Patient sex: M
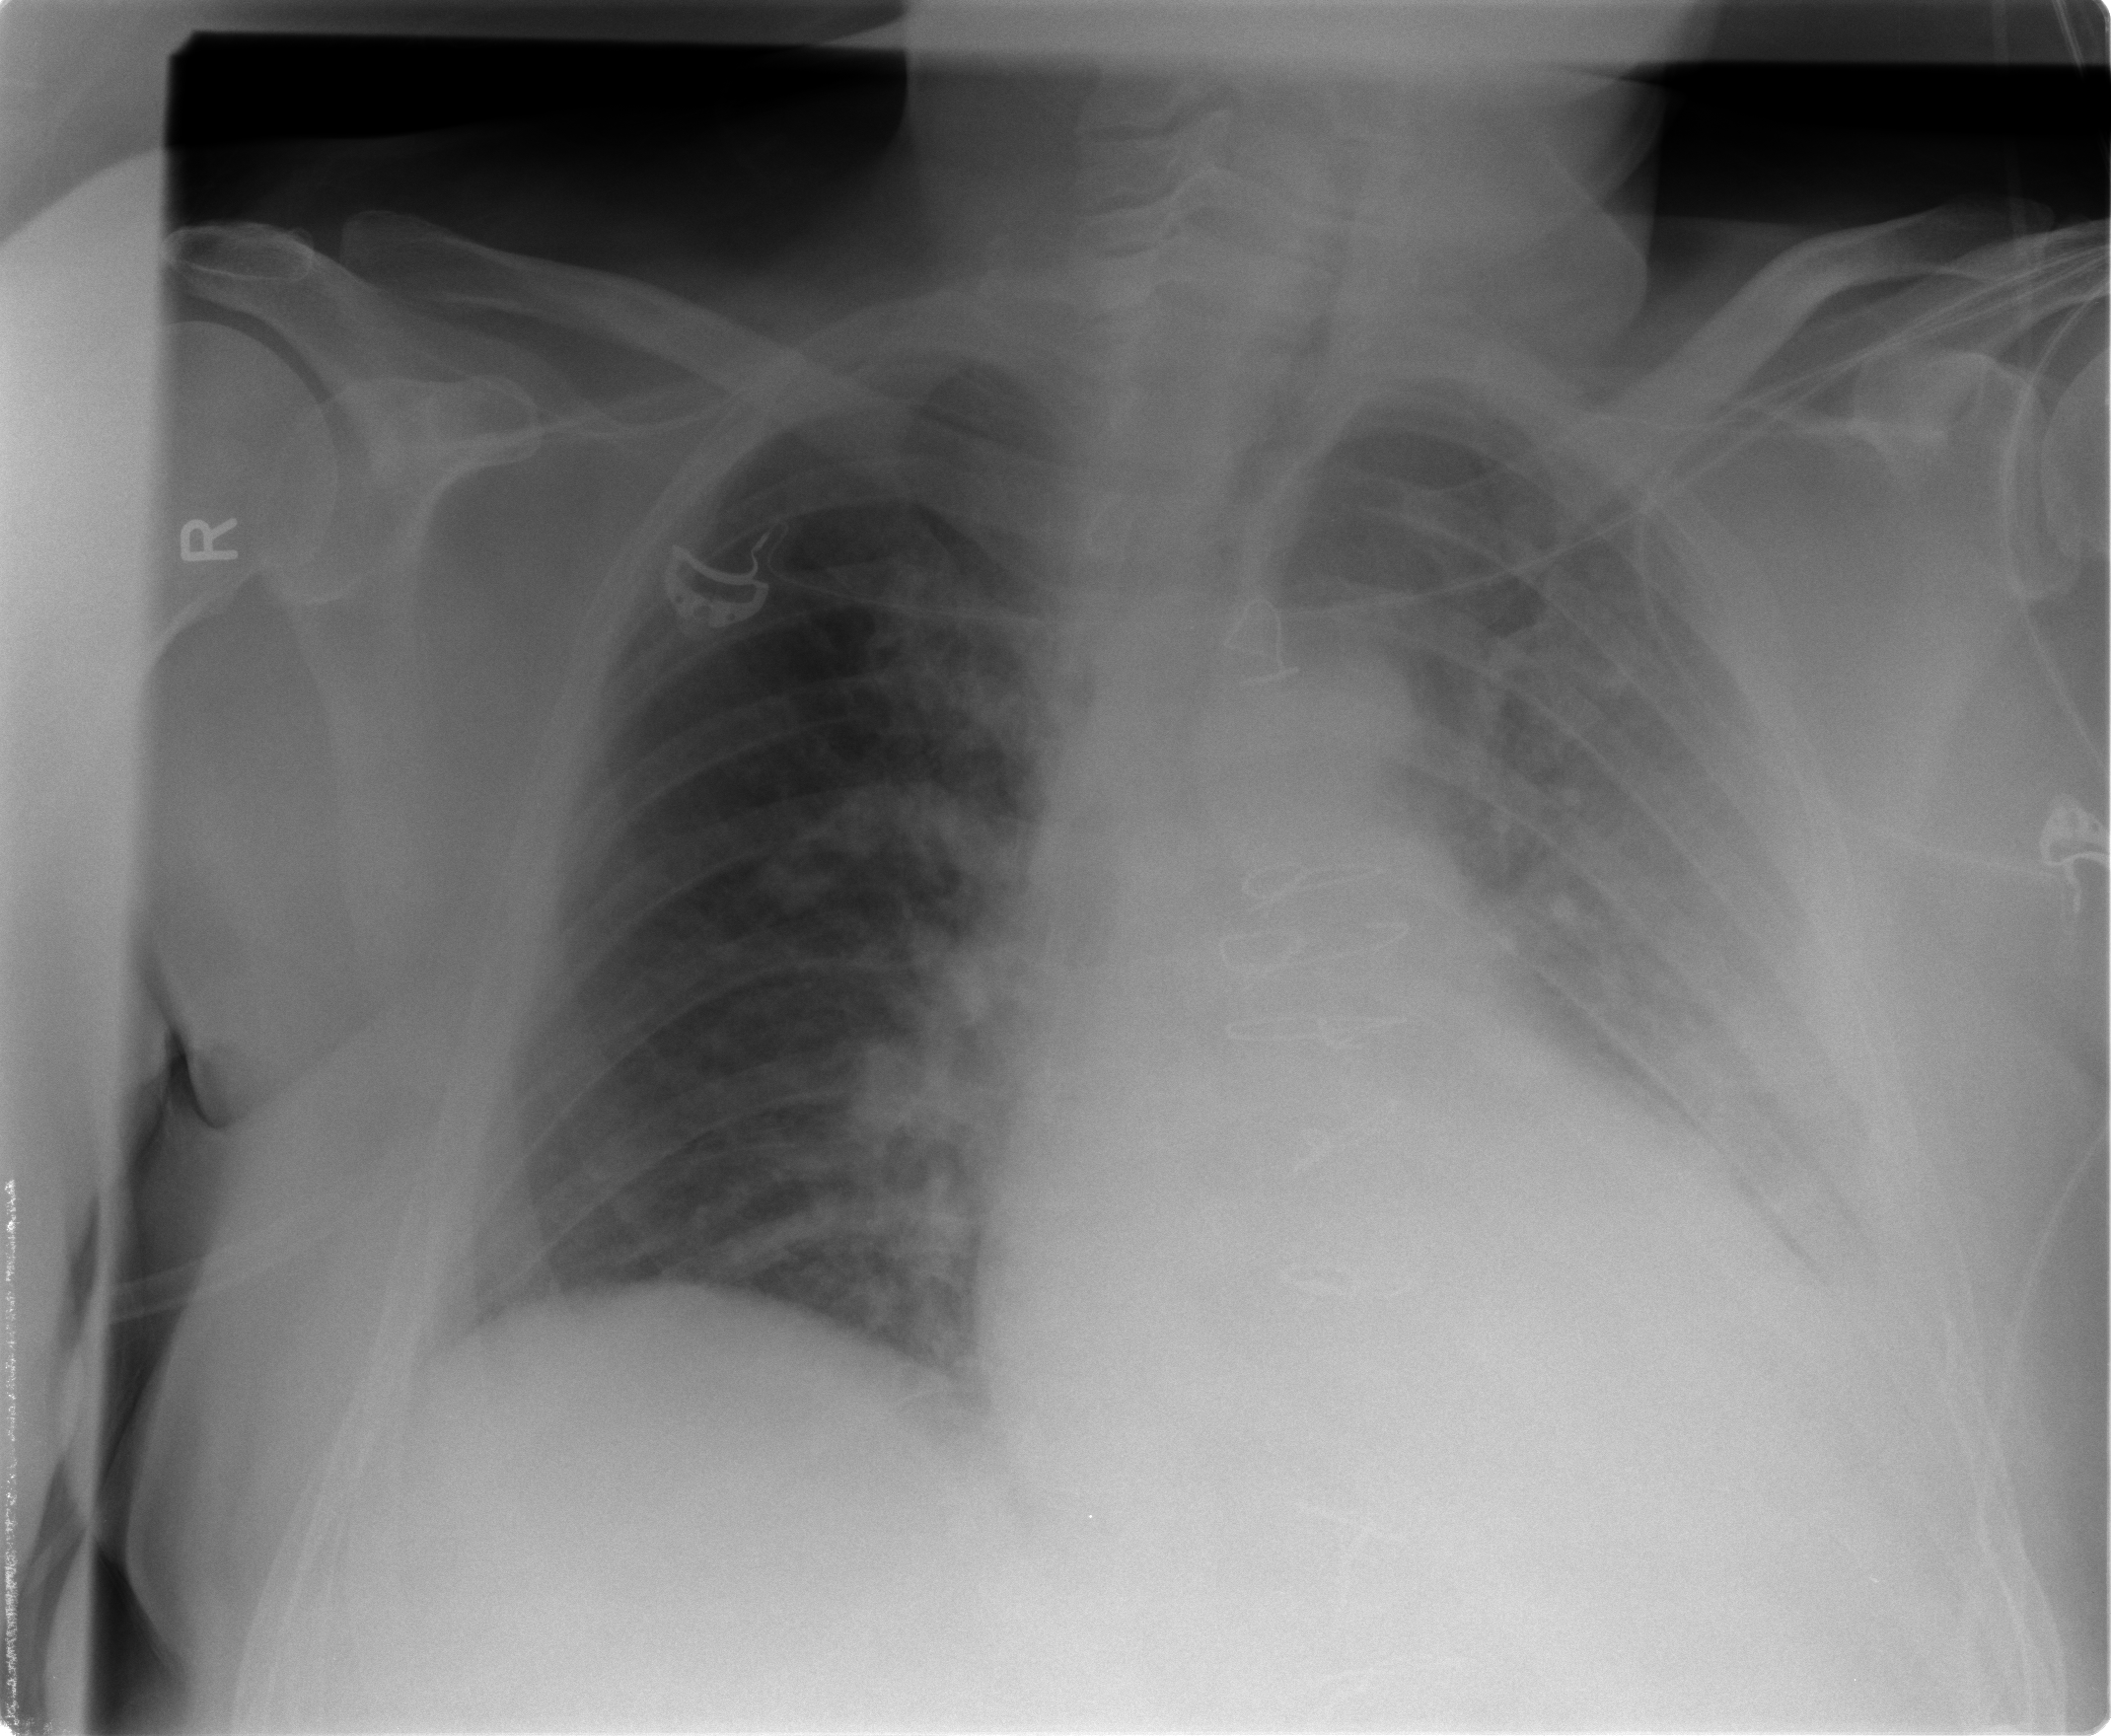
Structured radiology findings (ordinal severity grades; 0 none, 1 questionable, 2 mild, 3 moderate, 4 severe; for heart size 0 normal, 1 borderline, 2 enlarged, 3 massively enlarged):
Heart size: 2
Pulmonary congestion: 2
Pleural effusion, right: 0
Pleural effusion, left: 3
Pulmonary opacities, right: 2
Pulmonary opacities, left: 2
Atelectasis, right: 1
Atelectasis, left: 2